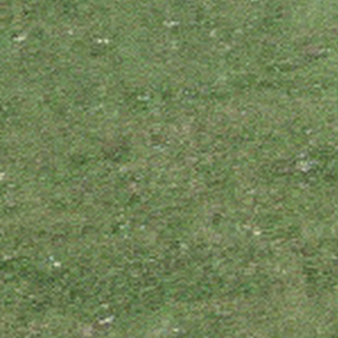
Label: other